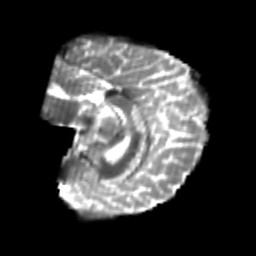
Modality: T2w
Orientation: sagittal
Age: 25
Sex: female
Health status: healthy
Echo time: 0.074 s